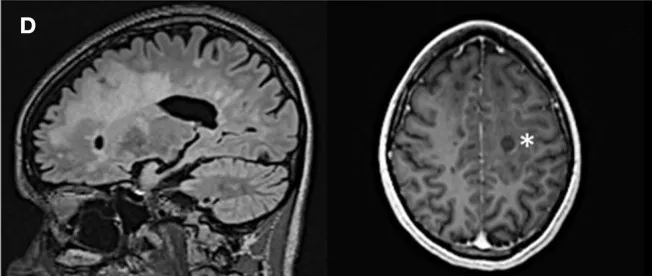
MR-imaging during disease course. Sagittal FLAIR- and axial T1 gadolinium sequences. (D) Further remission at re-admission 2 weeks after the last cycle of plasmapheresis; asterisk indicates active lesion.
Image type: radiology (mri)